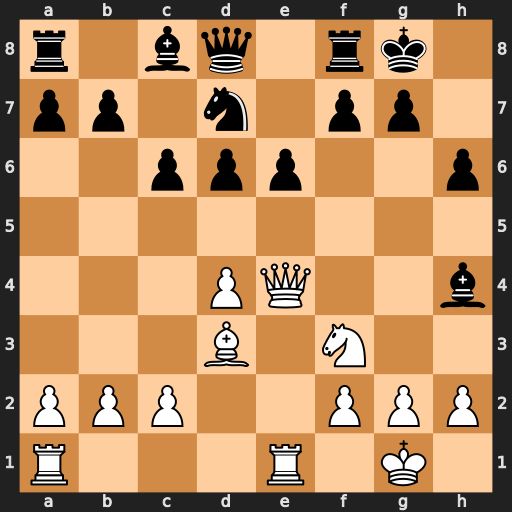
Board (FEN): r1bq1rk1/pp1n1pp1/2ppp2p/8/3PQ2b/3B1N2/PPP2PPP/R3R1K1
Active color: w
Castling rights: -
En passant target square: -
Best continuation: Qh7#